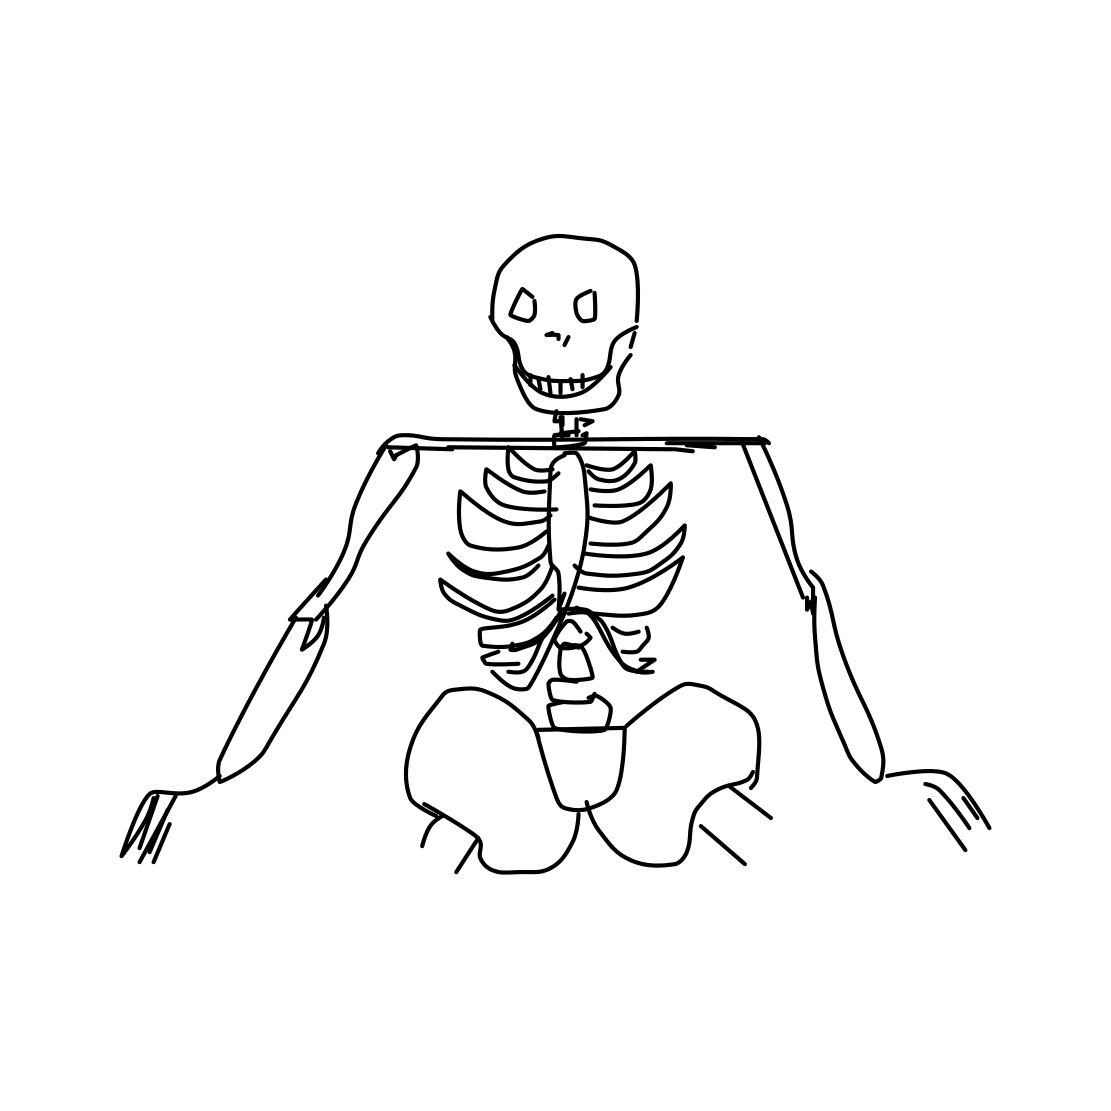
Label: human-skeleton